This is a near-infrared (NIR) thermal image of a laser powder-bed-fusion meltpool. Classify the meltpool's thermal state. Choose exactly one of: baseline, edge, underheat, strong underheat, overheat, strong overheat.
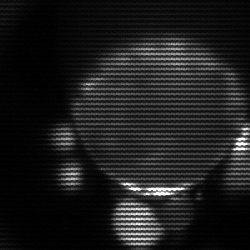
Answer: edge